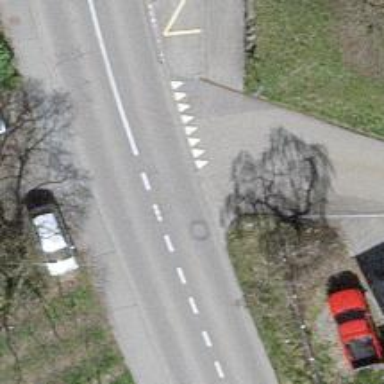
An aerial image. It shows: Road with "give way" sign.